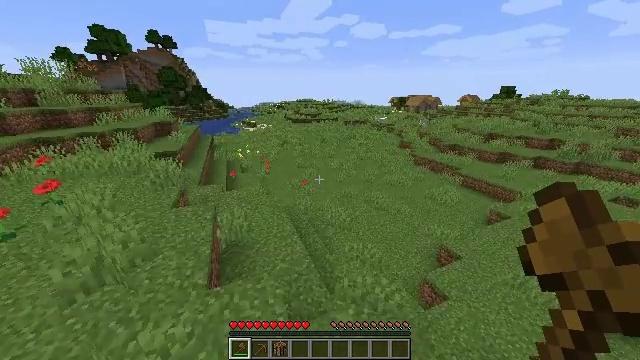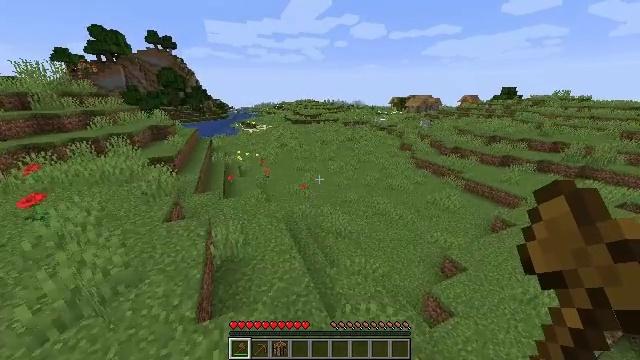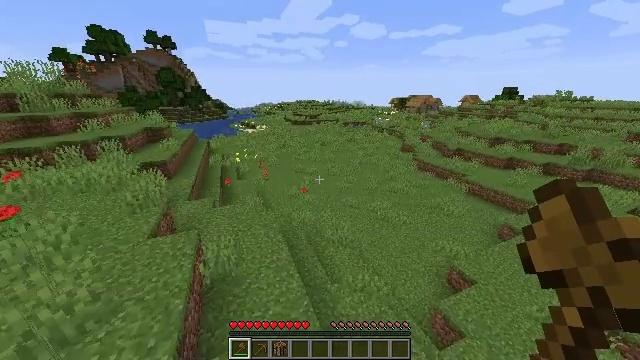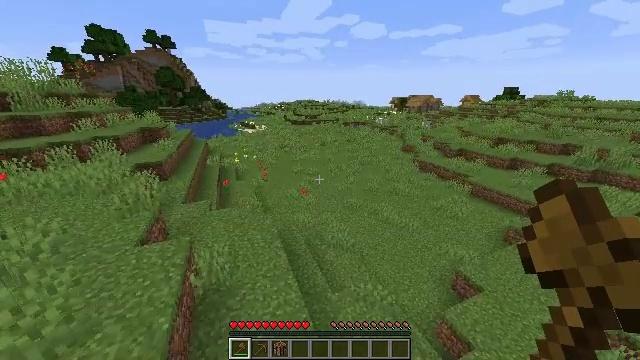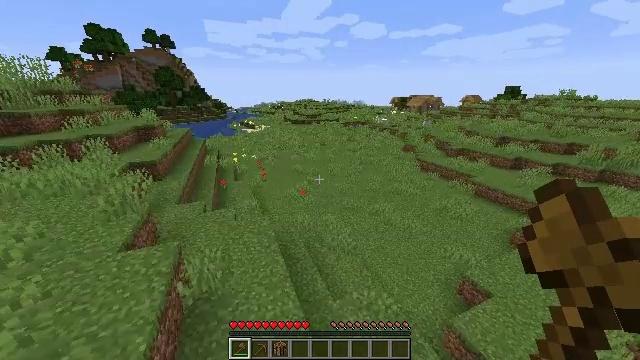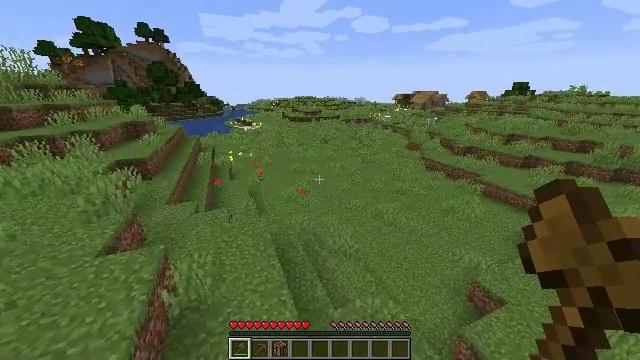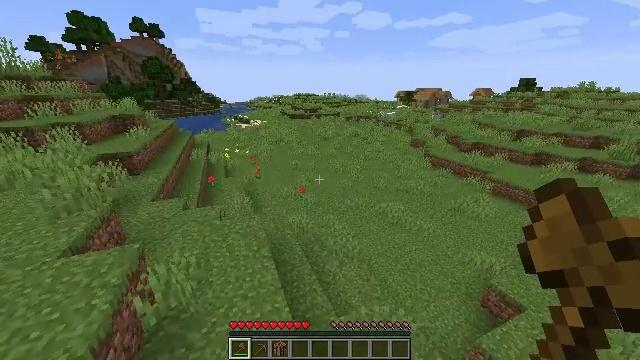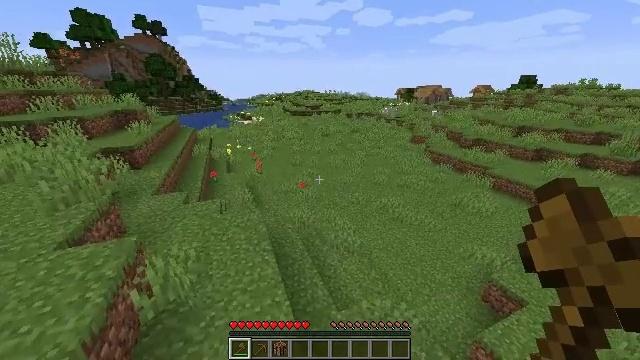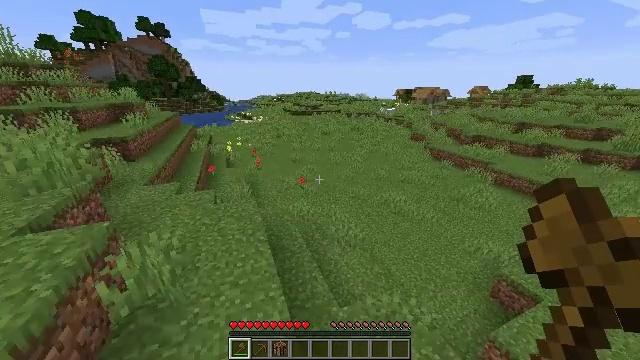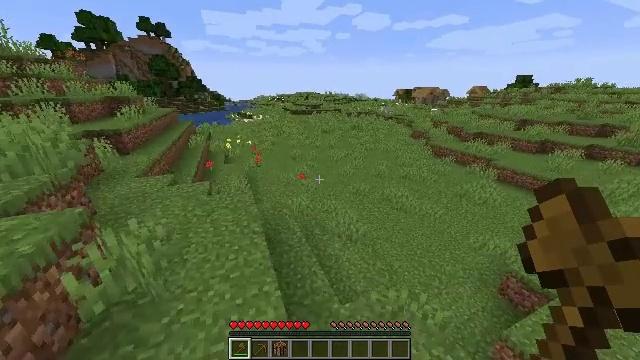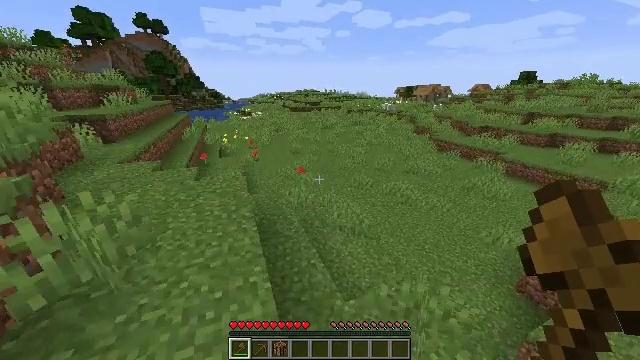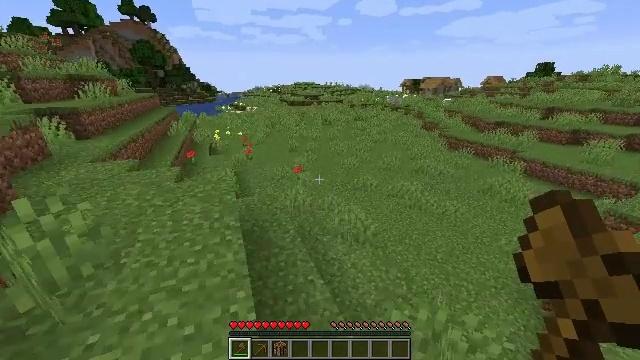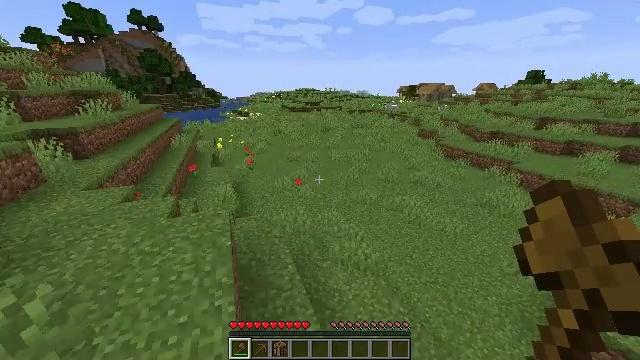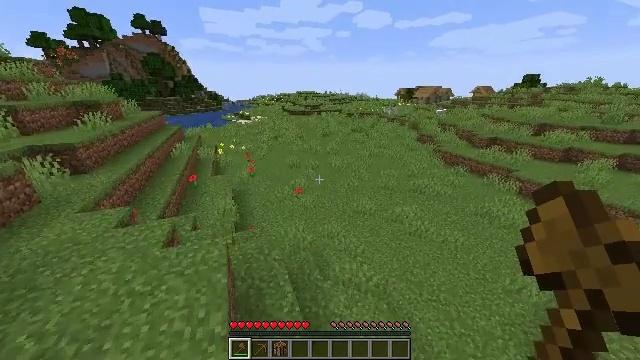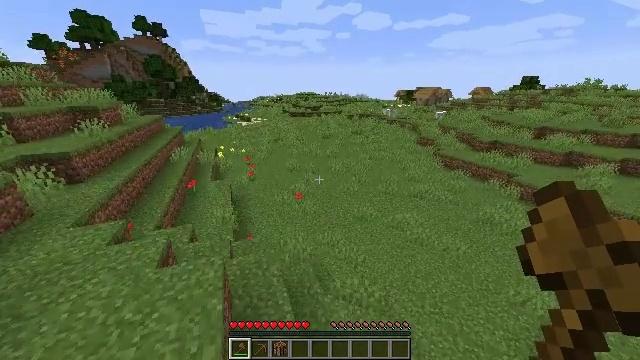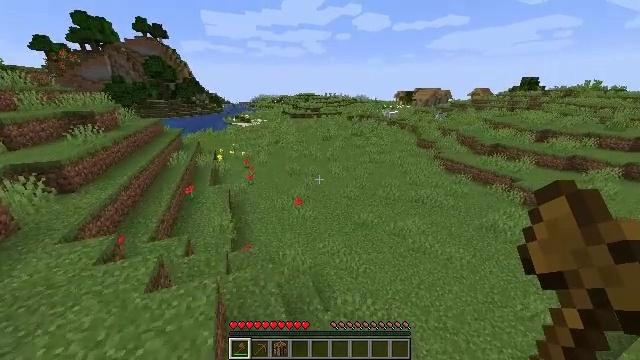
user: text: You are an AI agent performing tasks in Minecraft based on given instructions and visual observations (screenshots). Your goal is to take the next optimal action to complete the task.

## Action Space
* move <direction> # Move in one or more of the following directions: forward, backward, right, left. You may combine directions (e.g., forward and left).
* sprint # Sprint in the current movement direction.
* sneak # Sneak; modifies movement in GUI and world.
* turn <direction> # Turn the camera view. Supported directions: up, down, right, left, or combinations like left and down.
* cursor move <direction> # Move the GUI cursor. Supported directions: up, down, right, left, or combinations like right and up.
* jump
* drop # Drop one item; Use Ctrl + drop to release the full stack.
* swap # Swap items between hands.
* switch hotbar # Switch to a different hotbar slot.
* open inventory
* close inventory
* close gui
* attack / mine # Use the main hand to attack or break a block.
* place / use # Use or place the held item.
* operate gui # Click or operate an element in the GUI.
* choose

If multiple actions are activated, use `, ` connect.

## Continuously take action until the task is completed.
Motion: motion action
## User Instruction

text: Cut down the sugar cane stalks.
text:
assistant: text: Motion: move forward, sprint, jump
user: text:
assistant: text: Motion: move forward, sprint, jump
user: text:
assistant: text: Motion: move forward, sprint, jump
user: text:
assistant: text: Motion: sprint, jump
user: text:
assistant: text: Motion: move forward, sprint, jump
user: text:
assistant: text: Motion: move forward, sprint, jump
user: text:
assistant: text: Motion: move forward, sprint, jump
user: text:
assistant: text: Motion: move forward, sprint, jump
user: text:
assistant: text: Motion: move forward, sprint, jump
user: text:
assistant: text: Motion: move forward, sprint, jump
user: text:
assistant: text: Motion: move forward, sprint, jump
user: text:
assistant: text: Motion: move forward, sprint, jump
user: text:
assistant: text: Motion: move forward, sprint, jump
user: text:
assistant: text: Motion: move forward, sprint, jump
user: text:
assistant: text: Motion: move forward, sprint, jump
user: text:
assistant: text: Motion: move forward, sprint, jump
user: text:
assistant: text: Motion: move forward, sprint, jump
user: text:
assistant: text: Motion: move forward, sprint, jump
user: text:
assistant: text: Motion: sprint, jump
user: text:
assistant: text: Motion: sprint, jump
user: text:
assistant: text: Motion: sprint, jump
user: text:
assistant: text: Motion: sprint, jump
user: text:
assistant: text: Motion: sprint, jump
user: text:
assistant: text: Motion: move forward, sprint, jump
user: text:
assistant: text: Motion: move forward, sprint, jump
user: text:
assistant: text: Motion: move forward, sprint
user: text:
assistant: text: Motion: move forward, sprint, turn left and up
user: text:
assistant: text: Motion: move forward, sprint
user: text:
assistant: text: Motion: move forward, sprint, jump
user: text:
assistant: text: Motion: move forward, sprint, jump